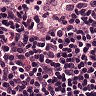
Metastatic tissue present: no